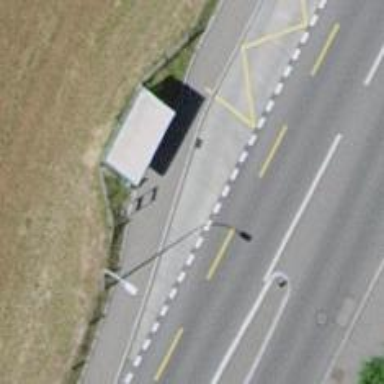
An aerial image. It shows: Asphalt platform for public transport.